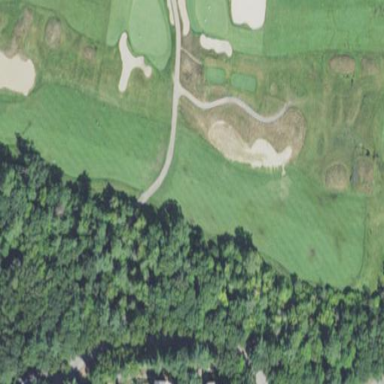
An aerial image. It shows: Area with grass used as rough in golf course.